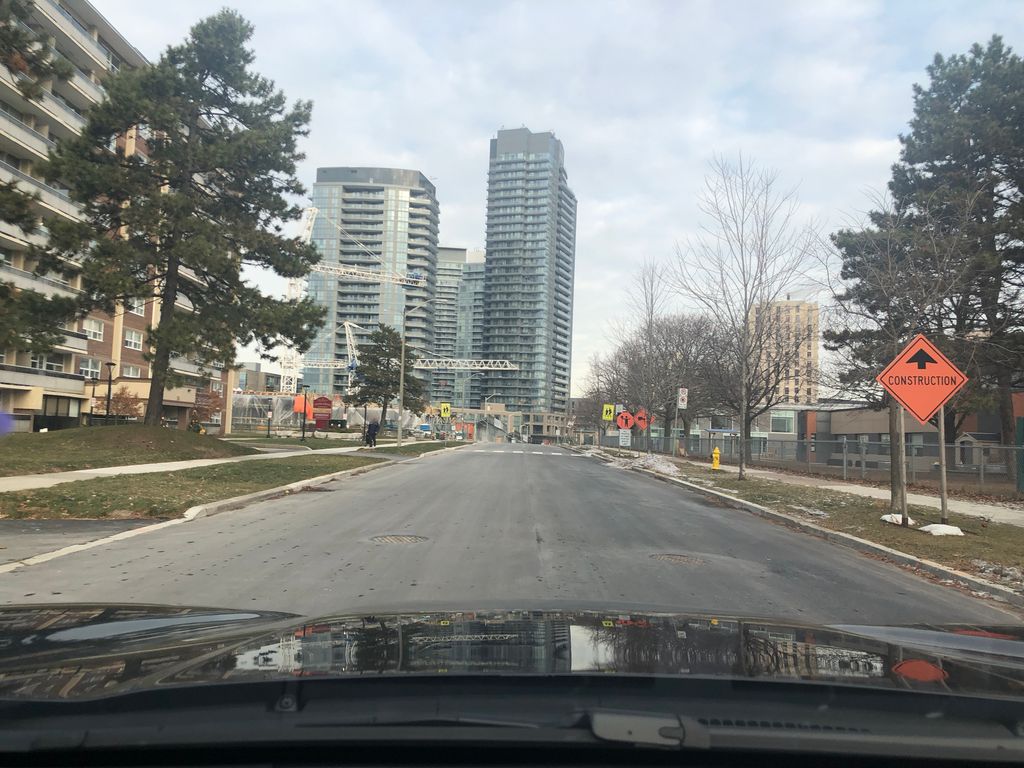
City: toronto